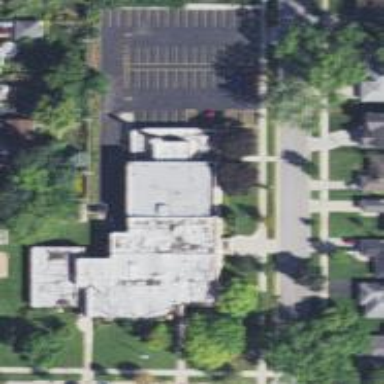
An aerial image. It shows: School.